Question: The idea is to dynamically get the current month's, last month's and 2 month's back information about average download speeds which are stored in the mySQL database.
Database structure is:
'''
+-----------+-----------+------+-----+---------------------+-------------------------------+
| Field | Type | Null | Key | Default | Extra |
+-----------+-----------+------+-----+---------------------+-------------------------------+
| ping | float | NO | | NULL | |
| download | float | NO | | NULL | |
| upload | float | NO | | NULL | |
| date_time | timestamp | NO | | current_timestamp() | on update current_timestamp() |
+-----------+-----------+------+-----+---------------------+-------------------------------+
'''
By following the instructions at <URL> I was able to chart one line. Then by trial/error I was able to include two other lines as well, but they are not treated as separate information but just an addition to the first one drawn to the same image.
I'm totally lost on how to loop the data for current month, then the month before and then the data from 2 months back so that the lines would have different color and would be easy to see if there has been any signifcant changes in the download speeds.
The code that outputs everything to one chart is as follows:
'''
<?php
# Prepare a connection to the mySQL database
$connection = new mysqli("192.168.x.x", "username", "password", "dnbname");
# If there are any errors or the connection is not OK
if ($connection->connect_error) {
die ('Connection error: '.$connection->connect_error);
}
# Prepare a query to the mySQL database and get average hourly based download speed this month
$sql = "select hour(date_time), round(avg(download),0) from results where MONTH(date_time) = MONTH(CURDATE()) group by hour(date_time);";
$result = $connection->query($sql);
# This while - loop formats and put all the retrieved data into ['timestamp', 'download'] way.
$data1 = array();
while ($row = $result->fetch_assoc()) {
$data1[] = [$row['hour(date_time)'], $row['round(avg(download),0)']];
}
# Prepare a query to the mySQL database and get average hourly based download speed last month
$sql2 = "select hour(date_time), round(avg(download),0) from results where DATE(date_time) BETWEEN DATE_ADD(LAST_DAY(DATE_SUB(CURDATE(), INTERVAL 2 MONTH)), INTERVAL 1 DAY) AND LAST_DAY(DATE_SUB(CURDATE
(), INTERVAL 1 MONTH)) group by hour(date_time);";
$result2 = $connection->query($sql2);
# This while - loop formats and put all the retrieved data into ['timestamp', 'download'] way.
$data2 = array();
while ($row = $result2->fetch_assoc()) {
$data2[] = [$row['hour(date_time)'], $row['round(avg(download),0)']];
}
# Prepare a query to the mySQL database and get average hourly based download speed 2 months ago
$sql3 = "select hour(date_time), round(avg(download),0) from results where DATE(date_time) BETWEEN DATE_ADD(LAST_DAY(DATE_SUB(CURDATE(), INTERVAL 3 MONTH)), INTERVAL 1 DAY) AND LAST_DAY(DATE_SUB(CURDATE
(), INTERVAL 2 MONTH)) group by hour(date_time);";
$result3 = $connection->query($sql3);
# This while - loop formats and put all the retrieved data into ['timestamp', 'download'] way.
$data3 = array();
while ($row = $result3->fetch_assoc()) {
$data3[] = [$row['hour(date_time)'], $row['round(avg(download),0)']];
}
?>
var data_currentmonth = <?php echo json_encode($data1); ?>;
var data_lastmonth = <?php echo json_encode($data2); ?>;
var data_monthb4lastmonth = <?php echo json_encode($data3); ?>;
<html>
<head>
<!-- start of the HTML part that Google Chart needs -->
<script src="https://www.gstatic.com/charts/loader.js"></script>
<!-- This loads the 'corechart' package. -->
<script type="text/javascript">
google.charts.load('current', {'packages':['corechart']}).then(function drawChart() {
// Current month
var data1 = new google.visualization.DataTable();
data1.addColumn({label: 'Hour', type: 'number'});
data1.addColumn({label: 'Current months Avg.', type: 'number'});
data1.addRows(data_currentmonth);
// Last Month
var data2 = new google.visualization.DataTable();
data2.addColumn({label: 'Hour', type: 'number'});
data2.addColumn({label: 'Last Months Avg.', type: 'number'});
data2.addRows(data_lastmonth);
// Month Before Last Month
var data3 = new google.visualization.DataTable();
data3.addColumn({label: 'Hour', type: 'number'});
data3.addColumn({label: 'Month Before Last Avg.', type: 'number'});
data3.addRows(data_monthb4lastmonth);
// Join data tables
var join1 = google.visualization.data.join(data1, data2, 'full', [[0,0]], [1], [1]);
var join2 = google.visualization.data.join(join1, data3, 'full', [[0,0]], [1,2], [1]);
//sort data
join2.sort([
{column: 0}
]);
// Curved line
var options = {
title: '',
curveType: 'function',
legend: { position: 'bottom' }
};
// Curved chart
var chart = new google.visualization.LineChart(document.getElementById('curve_chart'));
chart.draw(join2, options);
}); // End bracket from drawChart
</script>
<div id="curve_chart" style="width: 1800px; height: 960px;"></div>
'''
Currently the image it outputs looks like this:

And here's some sample data:
var data_currentmonth = [["0","105"],["1","110"],["2","111"],["3","113"],["4","119"],["5","121"],["6","119"],["7","61"],["8","45"],["9","41"],["10","41"],["11","36"],["12","111"],["13","110"],["14","110"],["15","105"],["16","96"],["17","97"],["18","93"],["19","95"],["20","86"],["21","73"],["22","73"],["23","90"]];
var data_lastmonth = [["0","104"],["1","112"],["2","119"],["3","120"],["4","122"],["5","128"],["6","120"],["7","65"],["8","48"],["9","47"],["10","49"],["11","47"],["12","119"],["13","122"],["14","118"],["15","119"],["16","113"],["17","116"],["18","111"],["19","105"],["20","101"],["21","89"],["22","81"],["23","92"]];
var data_monthb4lastmonth = [["0","106"],["1","109"],["2","112"],["3","114"],["4","117"],["5","117"],["6","113"],["7","65"],["8","52"],["9","49"],["10","48"],["11","47"],["12","115"],["13","109"],["14","109"],["15","111"],["16","113"],["17","106"],["18","104"],["19","102"],["20","97"],["21","87"],["22","78"],["23","90"]];
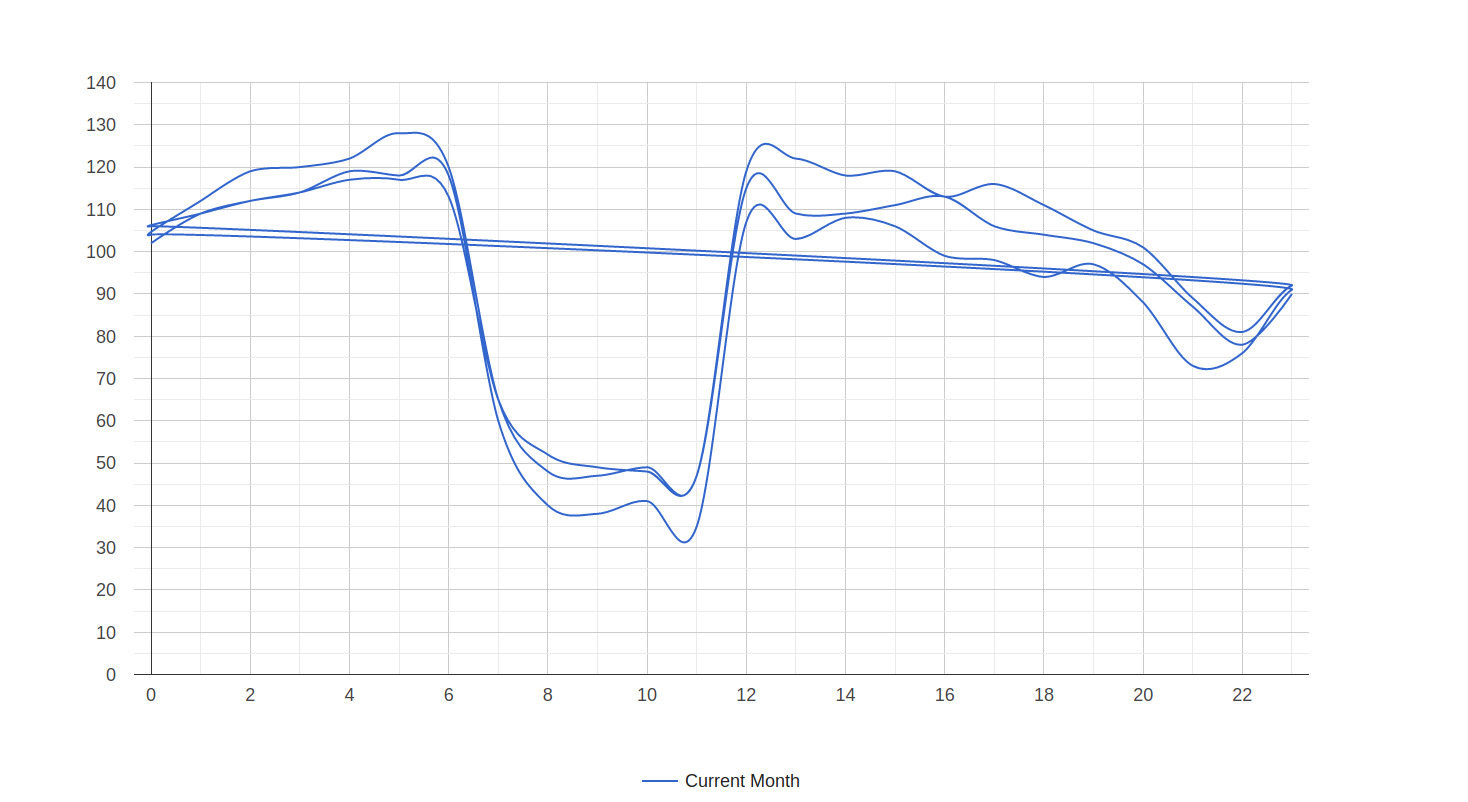
Answer: in order to draw multiple lines,
you'll multiple columns in the google data table.
and since you want to compare multiple months,
we can load multiple data tables, then join them together.
---
in the php, recommend building the full arrays in php,
then encoding them as json when adding to the script.
rather than using echo as strings.
see following php snippet...
'''
<?php
# If there are any errors or the connection is not OK
if ($connection->connect_error) {
die ('Connection error: '.$connection->connect_error);
}
# Prepare a query to the mySQL database and get average hourly based download speed this month
$sql = "select hour(date_time), round(avg(download),0) from results where MONTH(date_time) = MONTH(CURDATE()) group by hour(date_time);";
$result = $connection->query($sql);
# This while - loop formats and put all the retrieved data into ['timestamp', 'download'] way.
$data1 = array();
while ($row = $result->fetch_assoc()) {
$data1[] = [$row['hour(date_time)'], $row['round(avg(download),0)']];
}
# Prepare a query to the mySQL database and get average hourly based download speed last month
$sql2 = "select hour(date_time), round(avg(download),0) from results where DATE(date_time) BETWEEN DATE_ADD(LAST_DAY(DATE_SUB(CURDATE(), INTERVAL 2 MONTH)), INTERVAL 1 DAY) AND LAST_DAY(DATE_SUB(CURDATE(), INTERVAL 1 MONTH)) group by hour(date_time);";
$result2 = $connection->query($sql2);
# This while - loop formats and put all the retrieved data into ['timestamp', 'download'] way.
$data2 = array();
while ($row = $result2->fetch_assoc()) {
$data2[] = [$row['hour(date_time)'], $row['round(avg(download),0)']];
}
# Prepare a query to the mySQL database and get average hourly based download speed 2 months ago
$sql3 = "select hour(date_time), round(avg(download),0) from results where DATE(date_time) BETWEEN DATE_ADD(LAST_DAY(DATE_SUB(CURDATE(), INTERVAL 3 MONTH)), INTERVAL 1 DAY) AND LAST_DAY(DATE_SUB(CURDATE(), INTERVAL 2 MONTH)) group by hour(date_time);";
$result3 = $connection->query($sql3);
# This while - loop formats and put all the retrieved data into ['timestamp', 'download'] way.
$data3 = array();
while ($row = $result3->fetch_assoc()) {
$data3[] = [$row['hour(date_time)'], $row['round(avg(download),0)']];
}
?>
var data_month1 = <?php echo json_encode($data1); ?>;
var data_month2 = <?php echo json_encode($data2); ?>;
var data_month3 = <?php echo json_encode($data3); ?>;
'''
then we can use the above month arrays to populate the google data table,
and draw the chart.
see following snippet...
'''
google.charts.load('current', {
packages: ['corechart']
}).then(function drawChart() {
// month 1
var data1 = new google.visualization.DataTable();
data1.addColumn({label: 'Hour', type: 'number'});
data1.addColumn({label: 'Month 1 Avg', type: 'number'});
data1.addRows(data_month1);
// month 2
var data2 = new google.visualization.DataTable();
data2.addColumn({label: 'Hour', type: 'number'});
data2.addColumn({label: 'Month 2 Avg', type: 'number'});
data2.addRows(data_month2);
// month 3
var data3 = new google.visualization.DataTable();
data3.addColumn({label: 'Hour', type: 'number'});
data3.addColumn({label: 'Month 3 Avg', type: 'number'});
data3.addRows(data_month3);
// join data tables
var join1 = google.visualization.data.join(data1, data2, 'full', [[0,0]], [1], [1]);
var join2 = google.visualization.data.join(join1, data3, 'full', [[0,0]], [1,2], [1]);
// sort data
join2.sort([
{column: 0}
]);
// Curved line
var options = {
title: '',
curveType: 'function',
legend: { position: 'bottom' }
};
// Curved chart
var chart = new google.visualization.LineChart(document.getElementById('curve_chart'));
chart.draw(join2, options);
}); // End bracket from drawChart
'''
---
see following working snippet for an example of how the result could look...
'''
var data_month1 = [[1, 10],[2, 12],[3, 15],[4, 9],[5, 6]];
var data_month2 = [[1, 5],[2, 8],[3, 11],[4, 14],[5, 16]];
var data_month3 = [[1, 2],[2, 5],[3, 7],[4, 10],[5, 3]];
google.charts.load('current', {
packages: ['corechart']
}).then(function drawChart() {
// month 1
var data1 = new google.visualization.DataTable();
data1.addColumn({label: 'Hour', type: 'number'});
data1.addColumn({label: 'Month 1 Avg', type: 'number'});
data1.addRows(data_month1);
// month 2
var data2 = new google.visualization.DataTable();
data2.addColumn({label: 'Hour', type: 'number'});
data2.addColumn({label: 'Month 2 Avg', type: 'number'});
data2.addRows(data_month2);
// month 3
var data3 = new google.visualization.DataTable();
data3.addColumn({label: 'Hour', type: 'number'});
data3.addColumn({label: 'Month 3 Avg', type: 'number'});
data3.addRows(data_month3);
// join data tables
var join1 = google.visualization.data.join(data1, data2, 'full', [[0,0]], [1], [1]);
var join2 = google.visualization.data.join(join1, data3, 'full', [[0,0]], [1,2], [1]);
// sort data
join2.sort([
{column: 0}
]);
// Curved line
var options = {
title: '',
curveType: 'function',
legend: { position: 'bottom' }
};
// Curved chart
var chart = new google.visualization.LineChart(document.getElementById('curve_chart'));
chart.draw(join2, options);
}); // End bracket from drawChart
'''
'''
<script src="https://www.gstatic.com/charts/loader.js"></script>
<div id="curve_chart"></div>
'''